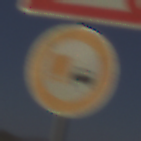
Verkehrszeichen: UeberholverbotKraftfahrzeuge
Zusatzzeichen oben: Lichtzeichenanlage
Umgebung: Outdoor, Nature
Tageszeit: MorningAfternoon
Wetter: Clear
Licht: Natural
Jahreszeit: NotSpecified
Kontrast: HighContrast